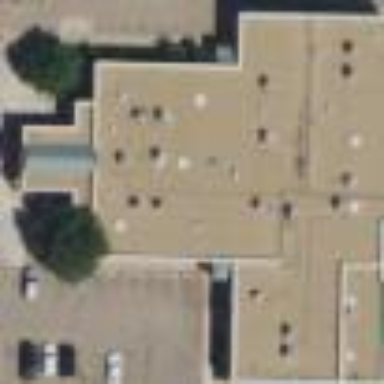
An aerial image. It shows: Clinic building offering healthcare services.